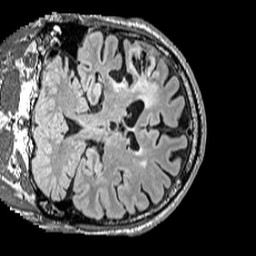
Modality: FLAIR
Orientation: coronal
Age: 75
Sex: male
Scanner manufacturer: siemens
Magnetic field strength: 3 T
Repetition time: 5 s
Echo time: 0.387 s